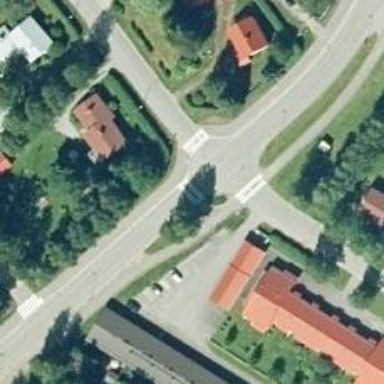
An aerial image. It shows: Zebra crossing on cycleway.